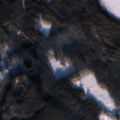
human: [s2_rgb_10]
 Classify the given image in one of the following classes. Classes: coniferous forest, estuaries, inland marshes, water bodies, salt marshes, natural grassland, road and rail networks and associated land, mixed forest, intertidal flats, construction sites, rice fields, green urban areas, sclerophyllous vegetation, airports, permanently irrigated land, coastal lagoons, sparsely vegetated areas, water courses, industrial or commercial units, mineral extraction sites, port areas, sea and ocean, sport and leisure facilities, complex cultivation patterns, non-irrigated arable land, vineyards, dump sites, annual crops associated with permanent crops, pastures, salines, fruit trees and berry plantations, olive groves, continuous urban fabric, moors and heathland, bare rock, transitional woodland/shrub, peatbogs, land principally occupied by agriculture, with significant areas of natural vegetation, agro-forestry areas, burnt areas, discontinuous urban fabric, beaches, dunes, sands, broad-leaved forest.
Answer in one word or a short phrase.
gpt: coniferous forest, transitional woodland/shrub